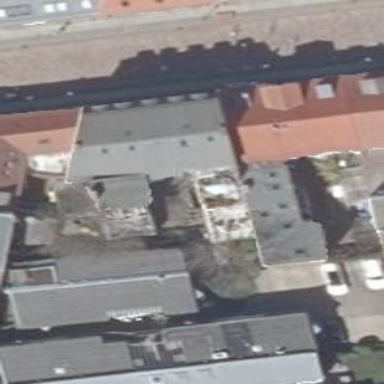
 located along black apartments. The building is designed in baroque architecture style."